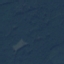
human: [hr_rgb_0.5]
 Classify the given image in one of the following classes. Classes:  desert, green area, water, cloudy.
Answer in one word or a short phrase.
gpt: green area